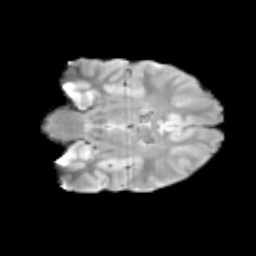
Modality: T2w
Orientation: coronal
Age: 13
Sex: male
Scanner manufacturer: siemens
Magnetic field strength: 3 T
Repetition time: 3.8 s
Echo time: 0.07 s